Field crop: maize
Growth stage: 2
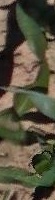
Species: maize